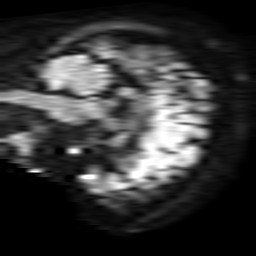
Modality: TRACE
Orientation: sagittal
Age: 20
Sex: female
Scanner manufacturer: philips
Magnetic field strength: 1.5 T
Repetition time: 3.412 s
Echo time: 0.06922 s